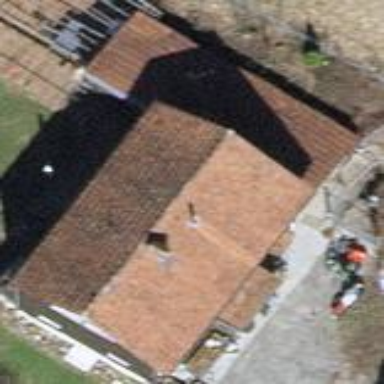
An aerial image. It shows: Simple house.